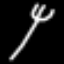
Label: fork